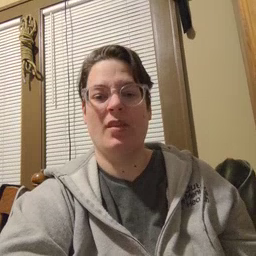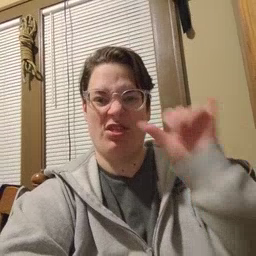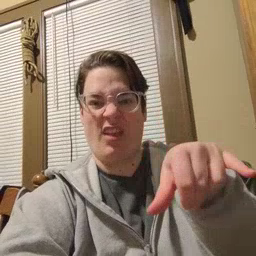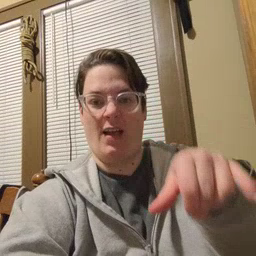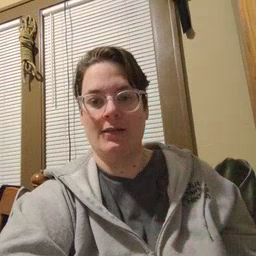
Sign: that